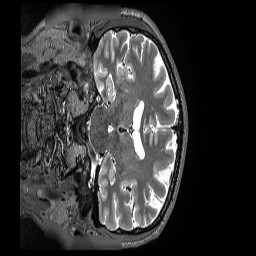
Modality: T2w
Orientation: coronal
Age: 67
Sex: female